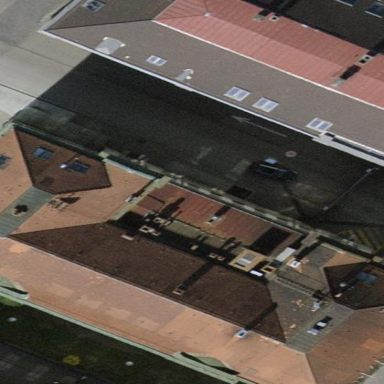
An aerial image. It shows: Public building.